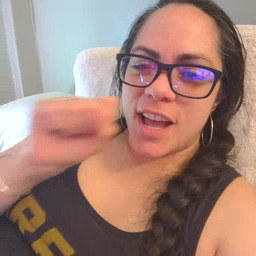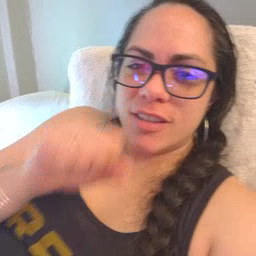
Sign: carrot